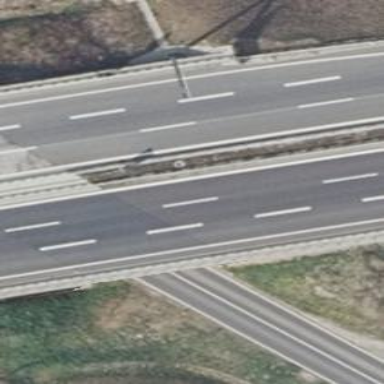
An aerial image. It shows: Asphalt bridge over motorway.